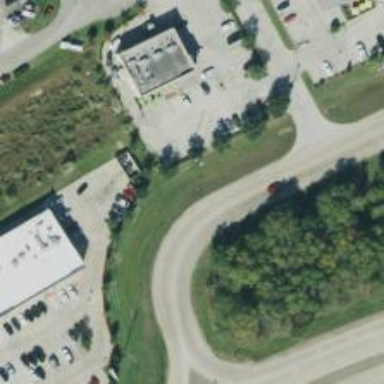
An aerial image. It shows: Secondary link road.